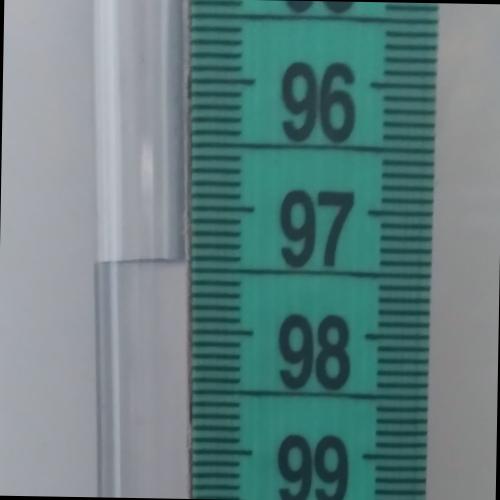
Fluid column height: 97.4 cm